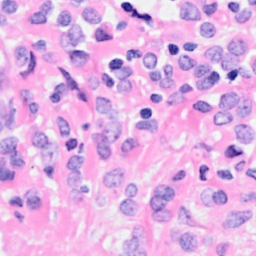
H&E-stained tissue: Breast